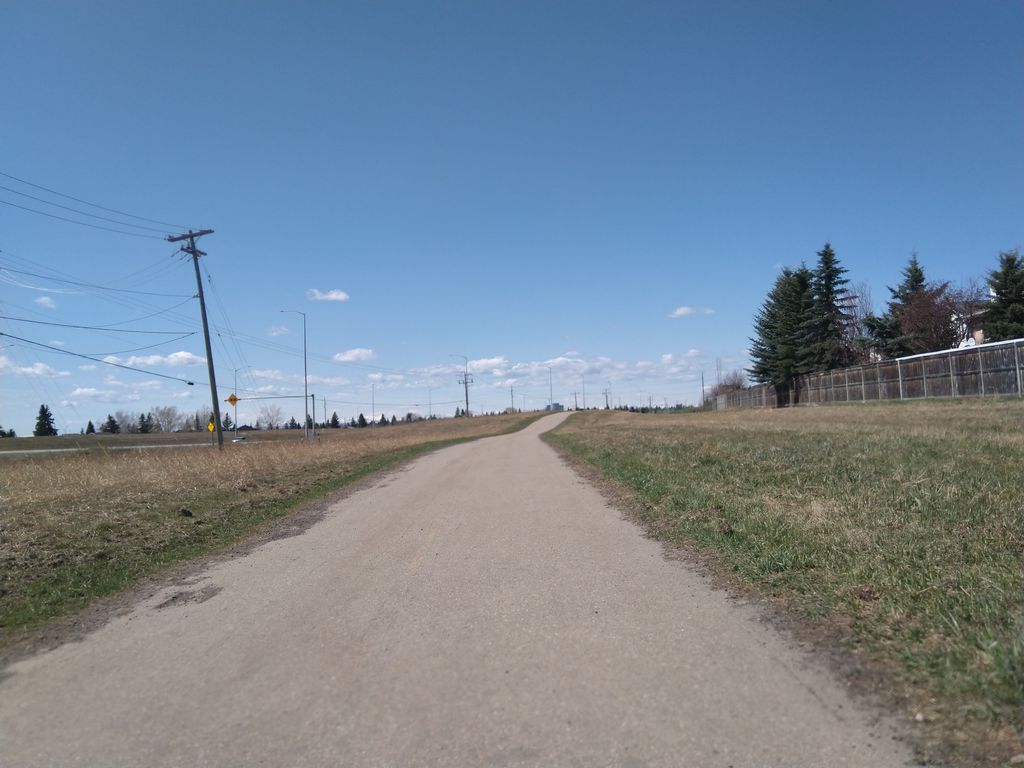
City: calgary